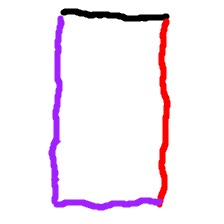
Shape: rectangle